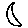
Label: moon